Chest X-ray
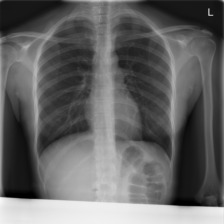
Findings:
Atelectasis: negative
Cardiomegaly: negative
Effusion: negative
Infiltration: negative
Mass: negative
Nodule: negative
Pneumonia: negative
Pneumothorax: negative
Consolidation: negative
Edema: negative
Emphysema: negative
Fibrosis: negative
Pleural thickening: negative
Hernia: negative